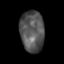
Tissue: skin
Cell type: Epithelial cells
Senescence score: 0.2663
Nuclear area (px): 971
Mean DAPI intensity: 84.925